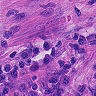
Metastatic tissue present: yes